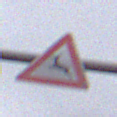
Verkehrszeichen: WildwechselRechts
Umgebung: Outdoor, Nature
Tageszeit: Midday
Wetter: Overcast
Licht: Natural
Jahreszeit: NotSpecified
Kontrast: LowContrast